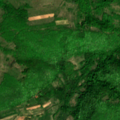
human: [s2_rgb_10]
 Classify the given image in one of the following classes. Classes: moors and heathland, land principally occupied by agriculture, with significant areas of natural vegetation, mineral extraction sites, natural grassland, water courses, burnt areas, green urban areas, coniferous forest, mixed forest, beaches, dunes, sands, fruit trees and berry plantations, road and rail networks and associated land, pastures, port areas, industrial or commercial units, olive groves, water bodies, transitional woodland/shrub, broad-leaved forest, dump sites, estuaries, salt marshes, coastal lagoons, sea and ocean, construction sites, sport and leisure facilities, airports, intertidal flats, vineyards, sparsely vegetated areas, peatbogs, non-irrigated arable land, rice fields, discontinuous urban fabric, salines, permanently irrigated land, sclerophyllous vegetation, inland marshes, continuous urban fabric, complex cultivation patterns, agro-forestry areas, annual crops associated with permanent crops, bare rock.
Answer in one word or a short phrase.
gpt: pastures, complex cultivation patterns, land principally occupied by agriculture, with significant areas of natural vegetation, broad-leaved forest, transitional woodland/shrub